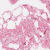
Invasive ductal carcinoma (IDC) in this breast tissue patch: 0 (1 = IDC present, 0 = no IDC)